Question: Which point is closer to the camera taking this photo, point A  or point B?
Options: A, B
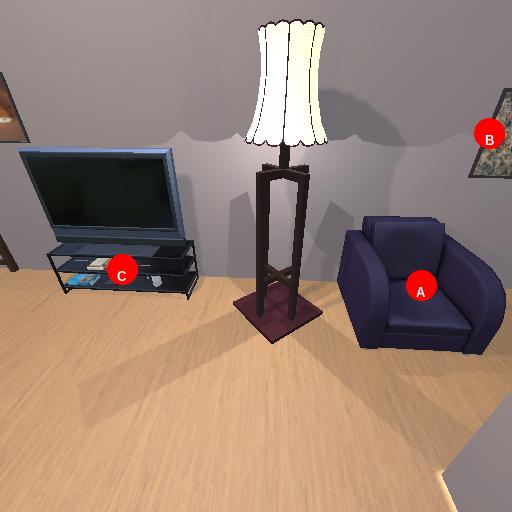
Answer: A